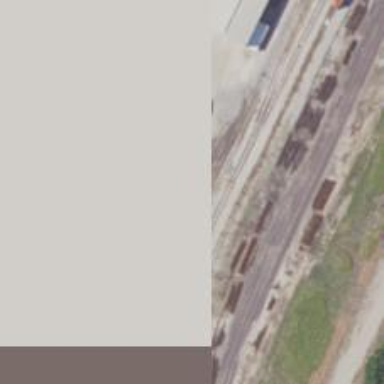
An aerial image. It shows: Railway siding for service.